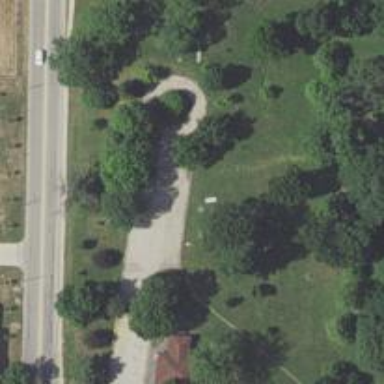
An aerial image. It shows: Disc golf hole.